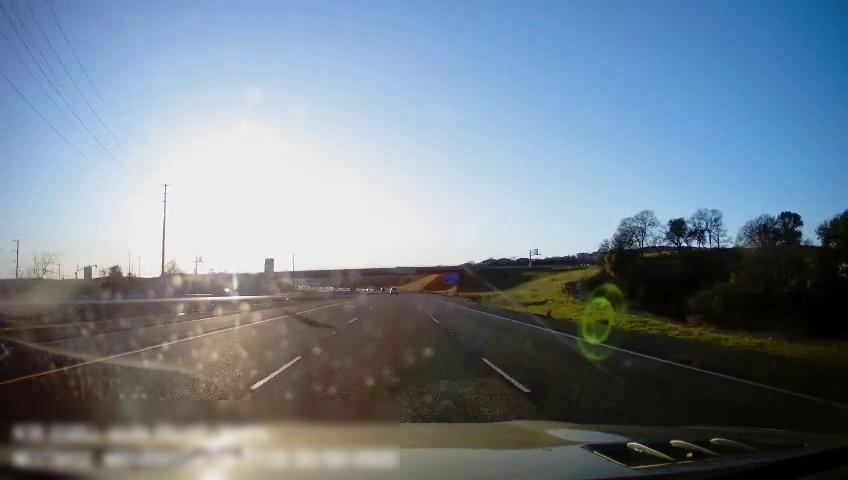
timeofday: Day
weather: Sunny
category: Drivable Space
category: Drivable Space
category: Vehicles | Car
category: Lanes | Alternate Lane
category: Lanes | Current Lane
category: Lanes | Current Lane
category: Lanes | Alternate Lane